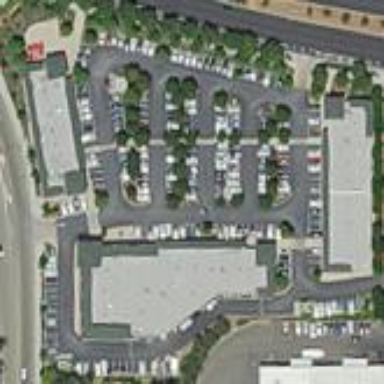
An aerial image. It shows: Retail area.